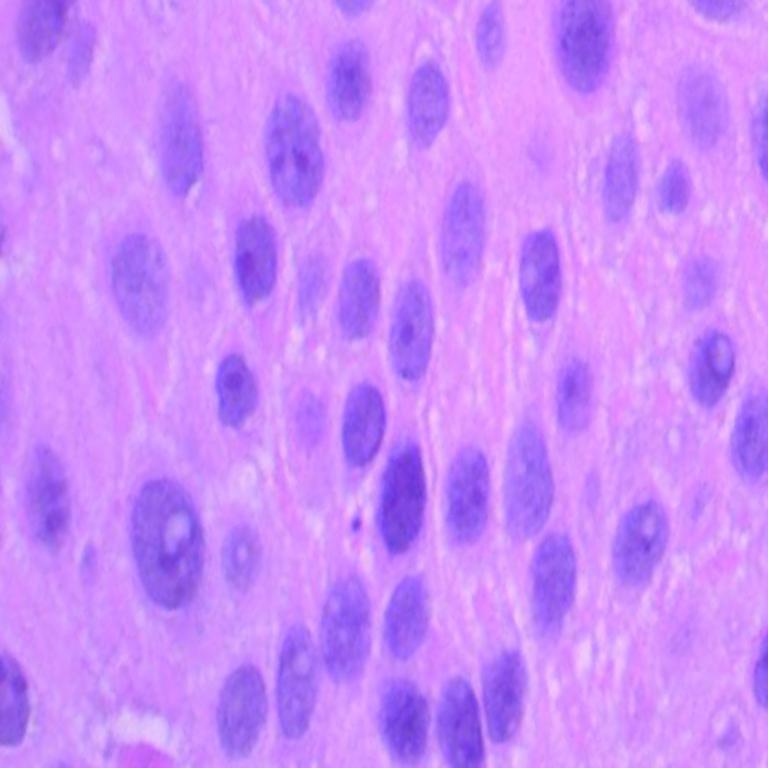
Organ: lung
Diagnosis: squamous carcinomas